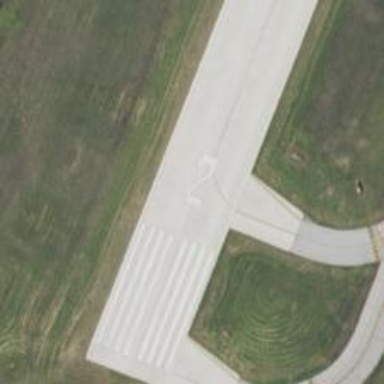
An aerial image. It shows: Runway surface made of asphalt at airport.